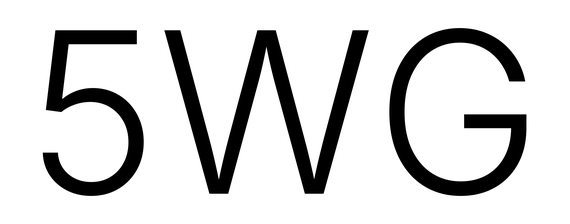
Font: Inter_Light